Question: I am using GLSL to render a basic cube (made from 'GL_QUADS' surfaces). I would like to pass the 'gl_Vertex' content from the vertex into the fragment shader. Everything works, if I am using 'gl_FrontColor' (vertex shader) and 'gl_Color' (fragment shader) for this, but it doesn't work, when using a plain 'varying' (see code & image below). It appears the varying is not interpolated across the surface for some reason. Any idea what could cause this in OpenGL ?
'glShadeModel' is set to 'GL_SMOOTH' - I can't think of anything else that could cause this effect right now.
'''
#version 120
varying vec4 frontSideValue;
void main() {
frontSideValue = gl_Vertex;
gl_Position = transformPos;
}
'''
'''
#version 120
varying vec4 frontSideValue;
void main() {
gl_FragColor = frontSideValue;
}
'''

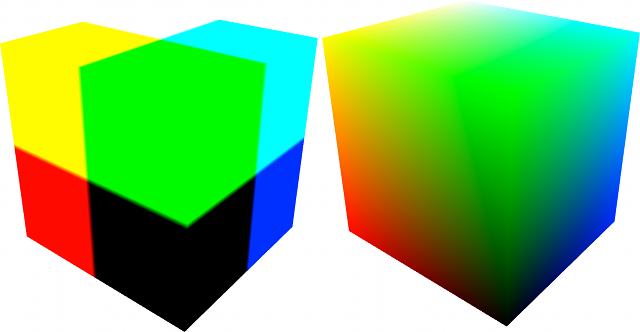
Answer: The result looks just like you are not using values in the range [0,1] for the color vector. You basically use the untransformed vertex position, which might be well outside this range. Your cube seems centered around the origin, so you are seeing the small transition where the values are actually in the range [0,1] as that unsharp band.
With the builin 'gl_FrontColor', the value seems to get clamped before the interpolation.